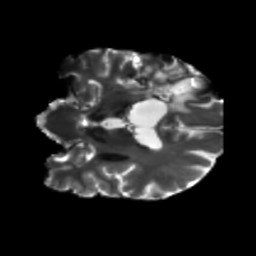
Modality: T2w
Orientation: coronal
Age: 61
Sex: male
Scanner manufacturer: siemens
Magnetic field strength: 3 T
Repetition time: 5.47 s
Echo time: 0.0854 s